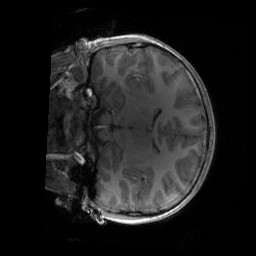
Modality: T1w
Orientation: coronal
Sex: male
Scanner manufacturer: siemens
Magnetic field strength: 3 T
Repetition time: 1.9 s
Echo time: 0.00243 s